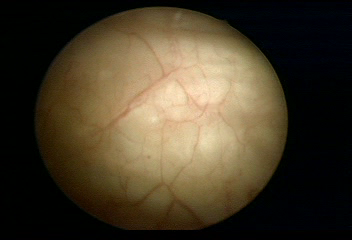
Modality: WLC
Class: Normal mucosa
Bladder cancer association: No